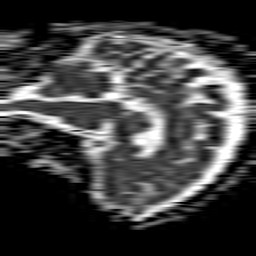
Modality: ADC
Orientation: sagittal
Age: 69
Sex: male
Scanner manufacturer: philips
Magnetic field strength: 1.5 T
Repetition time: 4.6 s
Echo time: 0.08631 s